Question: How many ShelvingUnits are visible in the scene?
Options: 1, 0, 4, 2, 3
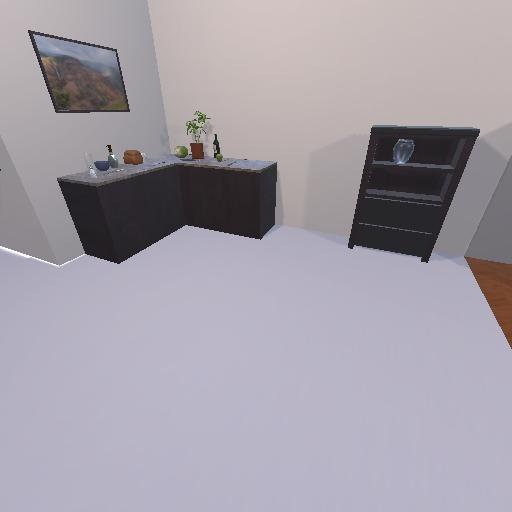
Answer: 1